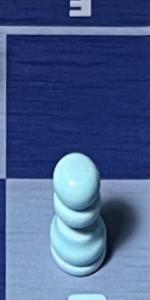
Label: Pawn_White